Chest X-ray:
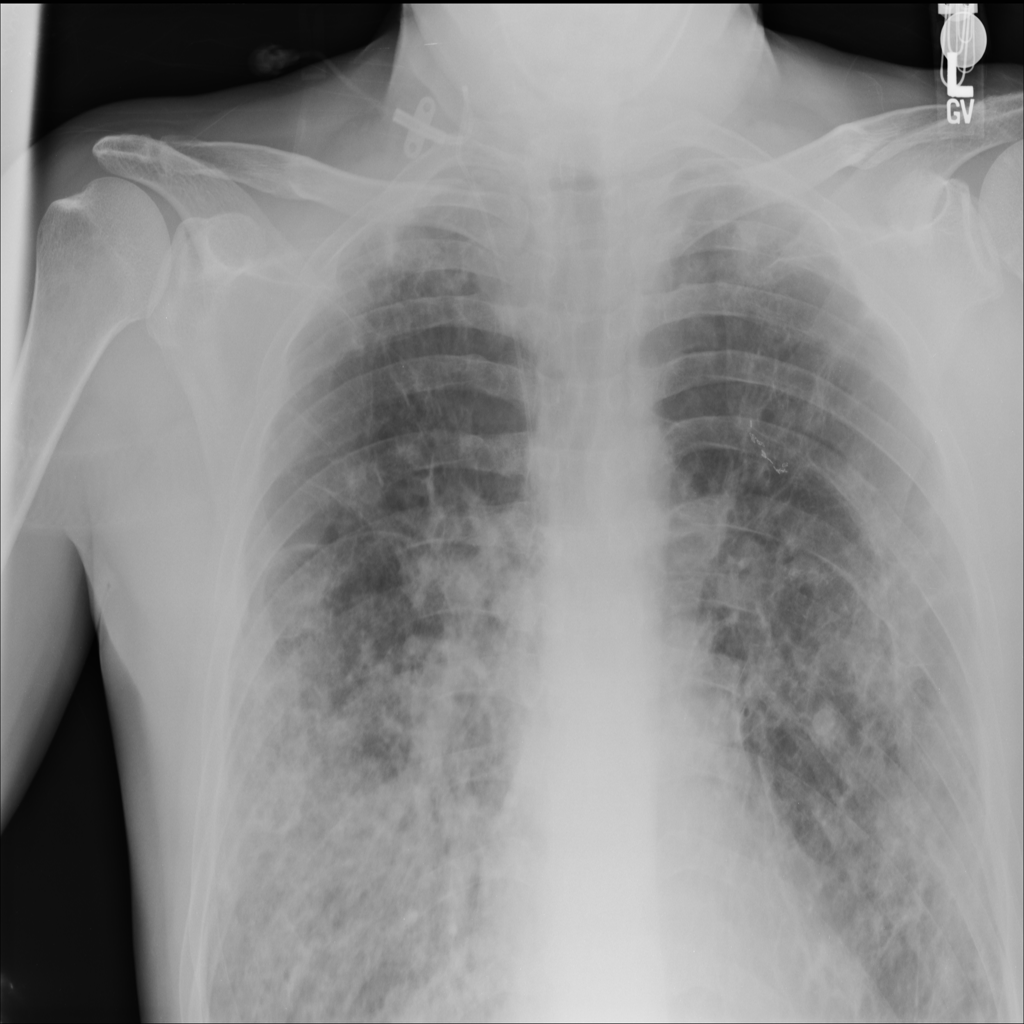
Findings: Fibrosis, Consolidation
No abnormal finding: no